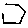
Label: hexagon